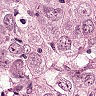
Metastatic tissue present: yes